Question: I installed iReport-5.6.0 on my system. I have jadk - 1.6.0_37 installed on my machine.
When I double click on iReport icon on my desktop, initially it shows loading cursor for 1-2 seconds and then disappeares. After that there is no responce.
I am not getting exactly what happening or what do I need to configure.
I edited ireport.config file and added path "C:\Program Files\Java\jdk1.6.0_37in". But its giving me following message:

When I am clicking on Ok its sying need to specify userdir using command --userdir.
Can someone please help me to configure this?
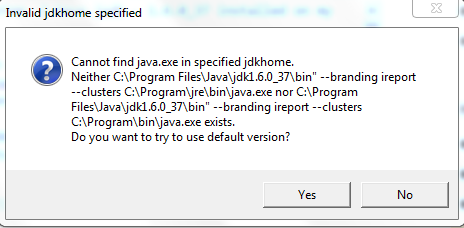
Answer: I got the solution :)
I replaced installation directory from to and updated my jdk path in . Now its working fine.